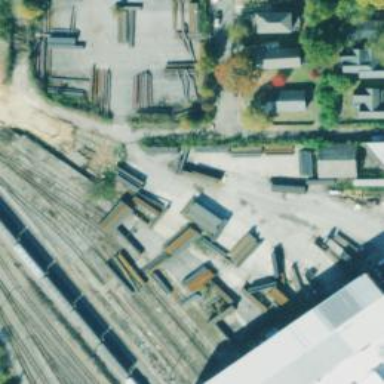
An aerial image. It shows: Disused railway yard.